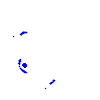
Particle: electron